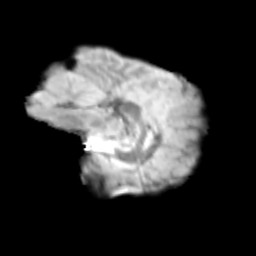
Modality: T2w
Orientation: sagittal
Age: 11
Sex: male
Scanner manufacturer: siemens
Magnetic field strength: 3 T
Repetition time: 3.8 s
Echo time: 0.07 s